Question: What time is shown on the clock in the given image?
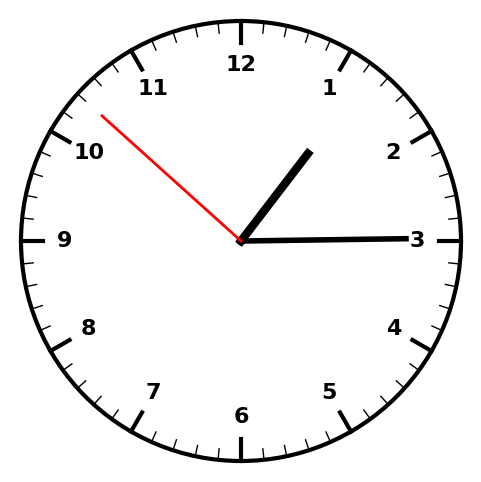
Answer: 01:14:52